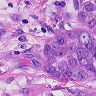
Metastatic tissue present: yes